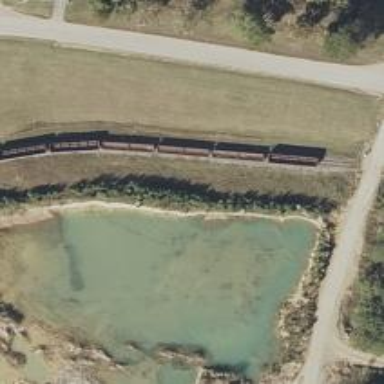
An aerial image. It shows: Rail spur service.